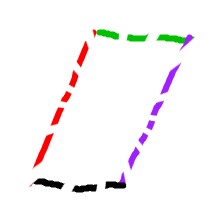
Shape: parallelogram